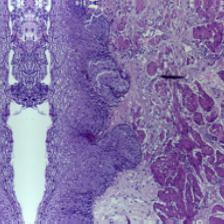
Diagnosis: Normal